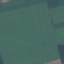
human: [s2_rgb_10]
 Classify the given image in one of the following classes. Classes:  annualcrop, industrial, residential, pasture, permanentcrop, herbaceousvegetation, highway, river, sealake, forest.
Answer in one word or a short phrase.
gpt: AnnualCrop